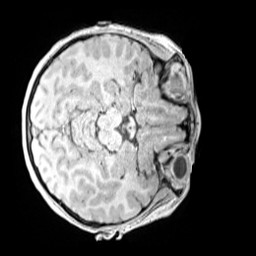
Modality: MP2RAGE
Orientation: axial
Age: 11
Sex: female
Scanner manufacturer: siemens
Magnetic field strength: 3 T
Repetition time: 4 s
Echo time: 0.00299 s